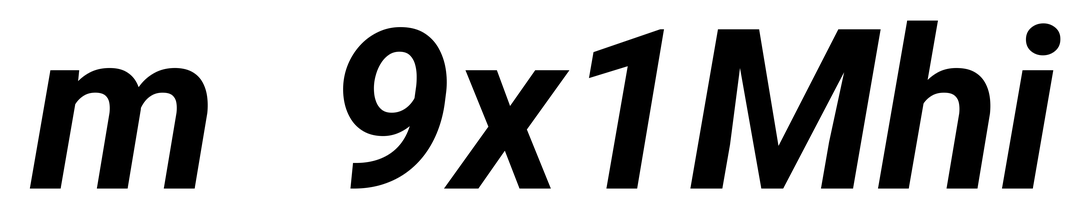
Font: Roboto-Italic_Bold_Italic